Question: I am developing developing an app that at some point it will show some "study sheets". The problem is that for each item it should show two buttons that should overlap over the cardview, but it only works with a normal button when with an imagebutton it doesn't happen.
'''
<?xml version="1.0" encoding="utf-8"?>
<RelativeLayout xmlns:android="http://schemas.android.com/apk/res/android"
android:layout_width="match_parent"
android:layout_height="wrap_content"
xmlns:app="http://schemas.android.com/apk/res-auto">
<android.support.v7.widget.CardView
android:id="@+id/sheet_card_view"
android:layout_width="match_parent"
android:layout_height="120dp"
android:layout_marginLeft="16dp"
android:layout_marginTop="32dp"
android:layout_marginRight="16dp"
android:layout_marginBottom="32dp"
android:elevation="8dp"
app:cardCornerRadius="8dp">
<RelativeLayout
android:layout_width="match_parent"
android:layout_height="match_parent"
android:padding="8dp"
android:background="?android:attr/selectableItemBackground">
<TextView
android:id="@+id/sheet_text_content"
android:layout_width="match_parent"
android:layout_height="wrap_content"
android:layout_centerVertical="true"
android:layout_centerHorizontal="true"
android:text="SAMPLE OF CONTENT.SAMPLE OF CONTENT.SAMPLE OF CONTENT.SAMPLE OF CONTENT"
android:textSize="15sp"
android:autoSizeMinTextSize="10sp"
android:autoSizeMaxTextSize="20sp"
android:autoSizeStepGranularity="2sp"/>
</RelativeLayout>
</android.support.v7.widget.CardView>
<ImageButton
android:id="@+id/sheet_flip_button"
android:layout_width="wrap_content"
android:layout_height="wrap_content"
android:layout_alignParentRight="true"
android:layout_alignTop="@id/sheet_card_view"
android:layout_marginTop="-32dp"
android:layout_marginRight="20dp"
android:src="@drawable/ic_flip_white_24dp"/>
<Button
android:id="@+id/sheet_show_image_button"
android:layout_width="wrap_content"
android:layout_height="wrap_content"
android:layout_alignParentLeft="true"
android:layout_alignBottom="@id/sheet_card_view"
android:layout_marginBottom="-32dp"
android:layout_marginLeft="20dp"/>
</RelativeLayout>
'''

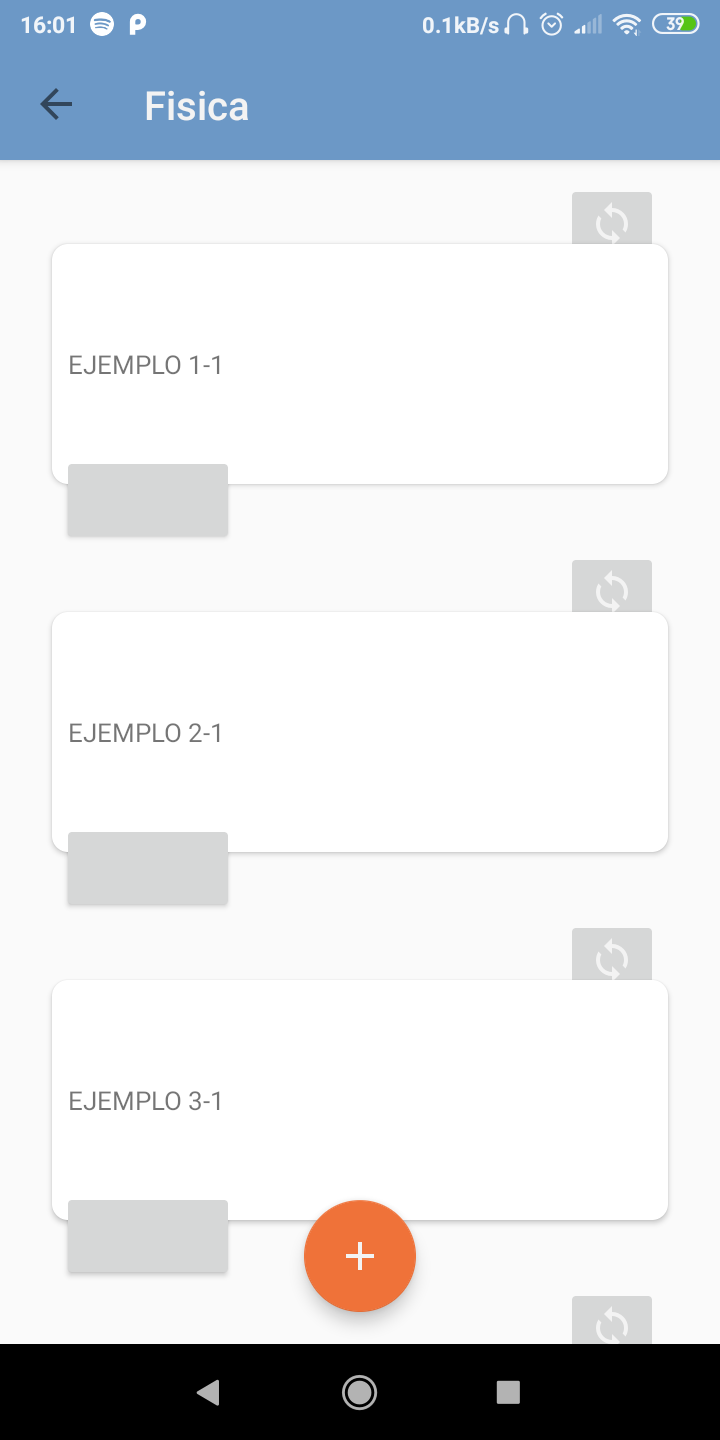
Answer: 'Button' has default elevation (actually, it has a <URL> under the Material theme, whereas 'ImageButton' does not , so you have to add 'elevation' by yourself .